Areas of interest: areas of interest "Business Office Building"
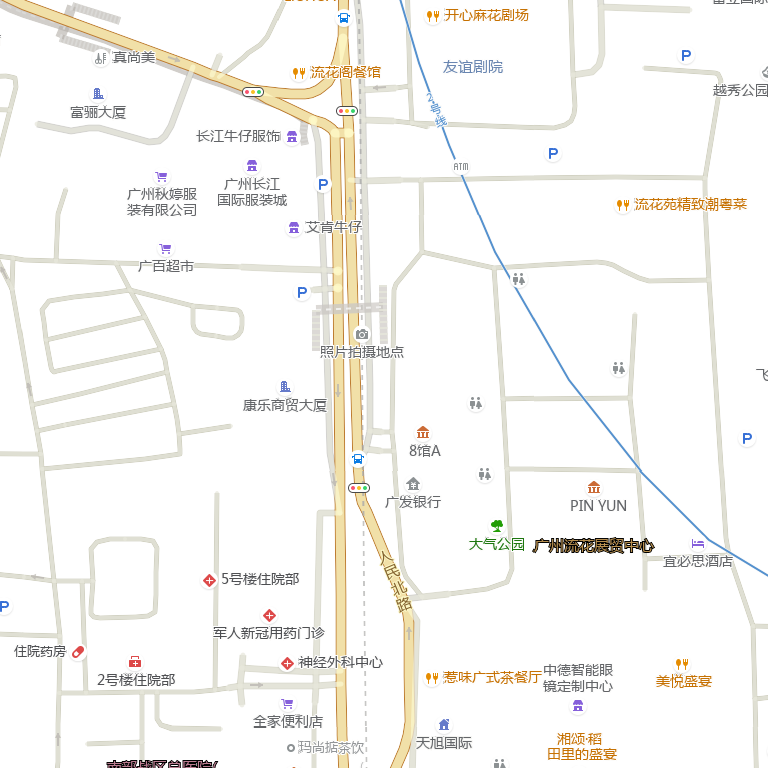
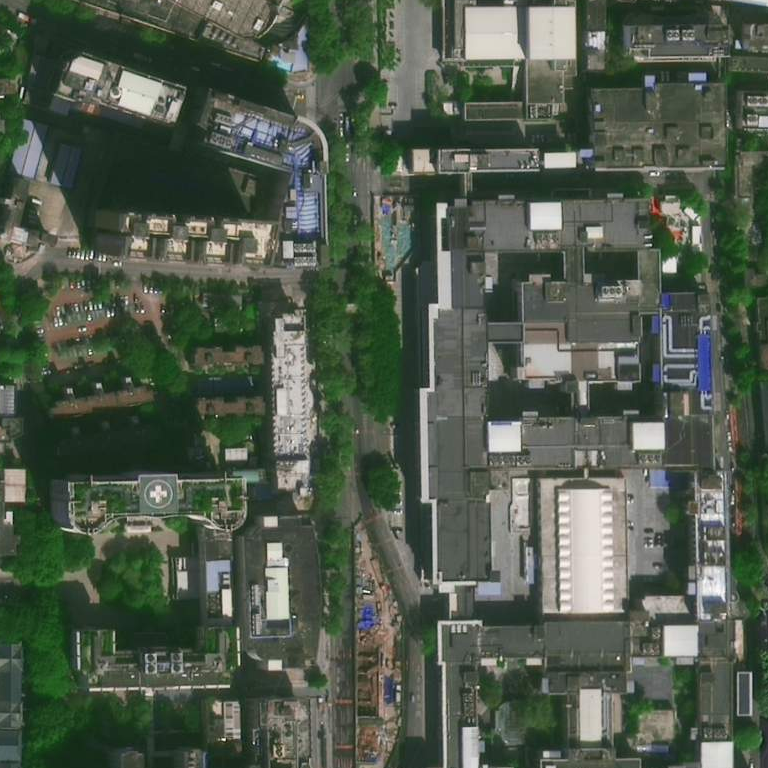